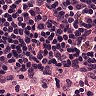
Metastatic tissue present: no